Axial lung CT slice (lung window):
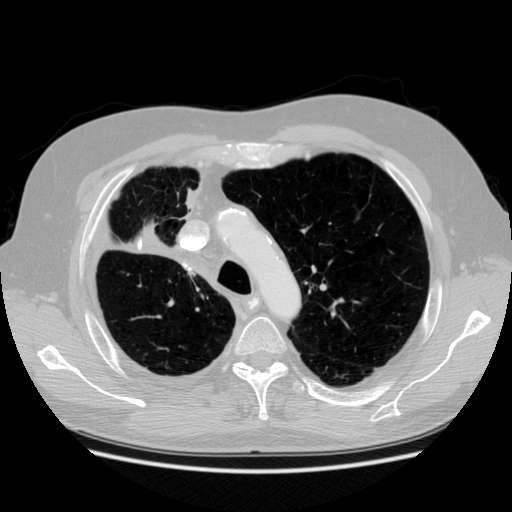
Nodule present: no